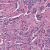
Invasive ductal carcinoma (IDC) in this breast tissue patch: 1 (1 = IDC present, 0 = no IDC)